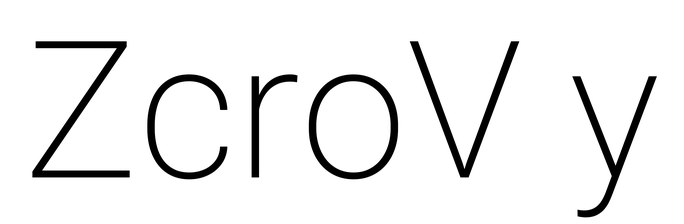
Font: Roboto_ExtraLight